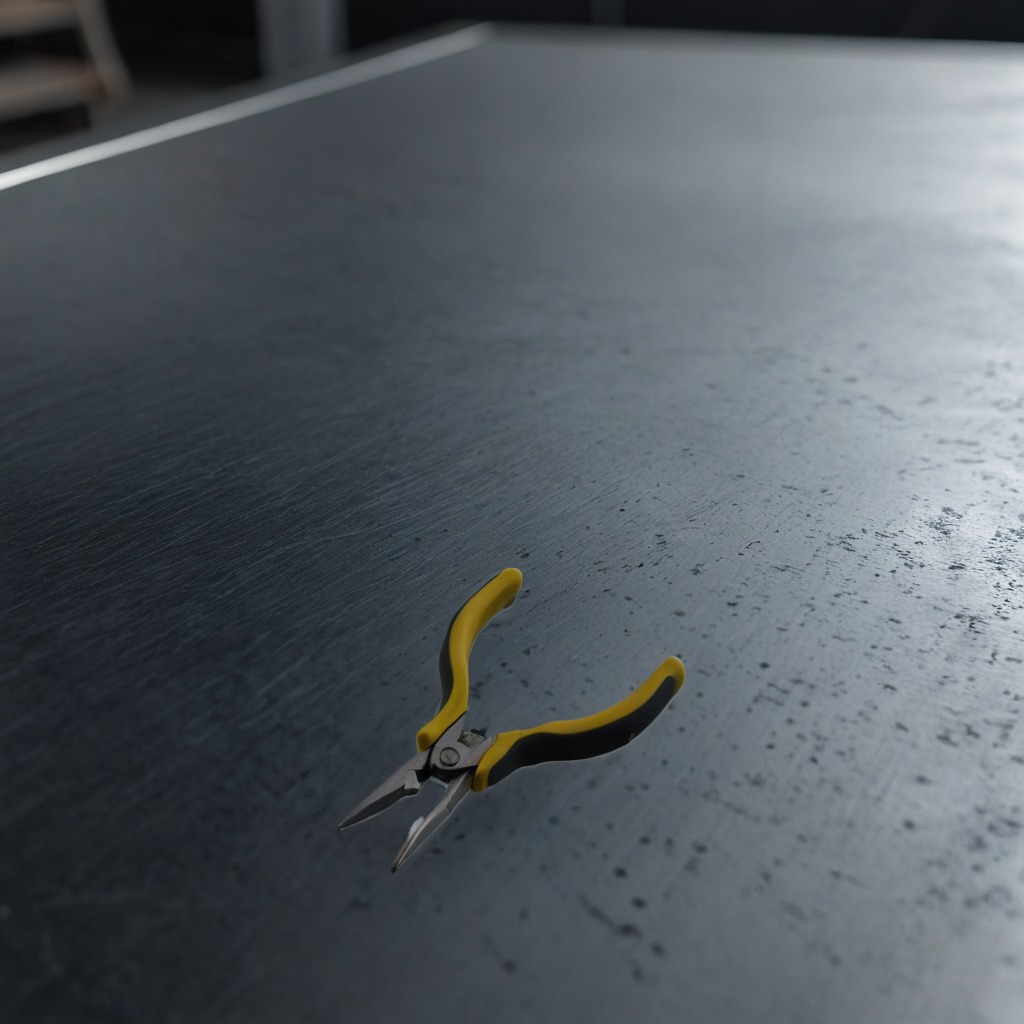
A plier is lying on the cold steel table in a mining workshop.